Question: Good day to everyone.
I have a question. How to fix my incorrect result as shown here, on my part, Round 1, the result is not correct? The answer is should be 34 for player 1, 45 for player 2, 50 for player 3.
Also, I also know that fflush(stdin) is not suitable to be implemented in coding. But when I remove fflush(stdin), the fgets is skipping my input. Can anyone suggest me how to fix this?
This is my code:
'''
#include<stdio.h>
int main(void)
{
int round;
int player;
char name1[30];
char name2[30];
char name3[30];
int total1;
int total2;
int total3;
int times;
int point[3];
total1=0;
total2=0;
total3=0;
printf("======League of Legends======
");
printf("How many round?:");
scanf("%d", &round);
printf("How many player:");
scanf("%d", &player);
fflush(stdin);
printf("Name player 1:");
fgets(name1, 30, stdin);
printf("Name player 2:");
fgets(name2, 30, stdin);
printf("Name player 3:");
fgets(name3, 30, stdin);
for(times=1; times<=round; times++)
{
printf("## Round %d ##
", times);
printf("Point for player 1(%s):",name1);
scanf("%d", &point[0]);
printf("Point for player 2(%s):", name2);
scanf("%d", &point[1]);
printf("Point for player 3(%s):", name3);
scanf("%d", &point[2]);
total1=total1+point[0];
total2=total2+point[1];
total3=total3+point[2];
}
for(times=1; times<=round; times++)
{
printf("******Point obtained******
");
printf("## Round %d ##
", times);
printf("Point for player 1(%s): %d
", name1, point[0]);
printf("Point for player 2(%s): %d
", name2, point[1]);
printf("Point for player 3(%s): %d
", name3, point[2]);
}
printf("++++++TOTAL POINT++++++
");
printf("Total point player 1(%s):%d
", name1, total1);
printf("Total point player 2(%s):%d
", name2, total2);
printf("Total point player 3(%s):%d
", name3, total3);
return 0;
}
'''

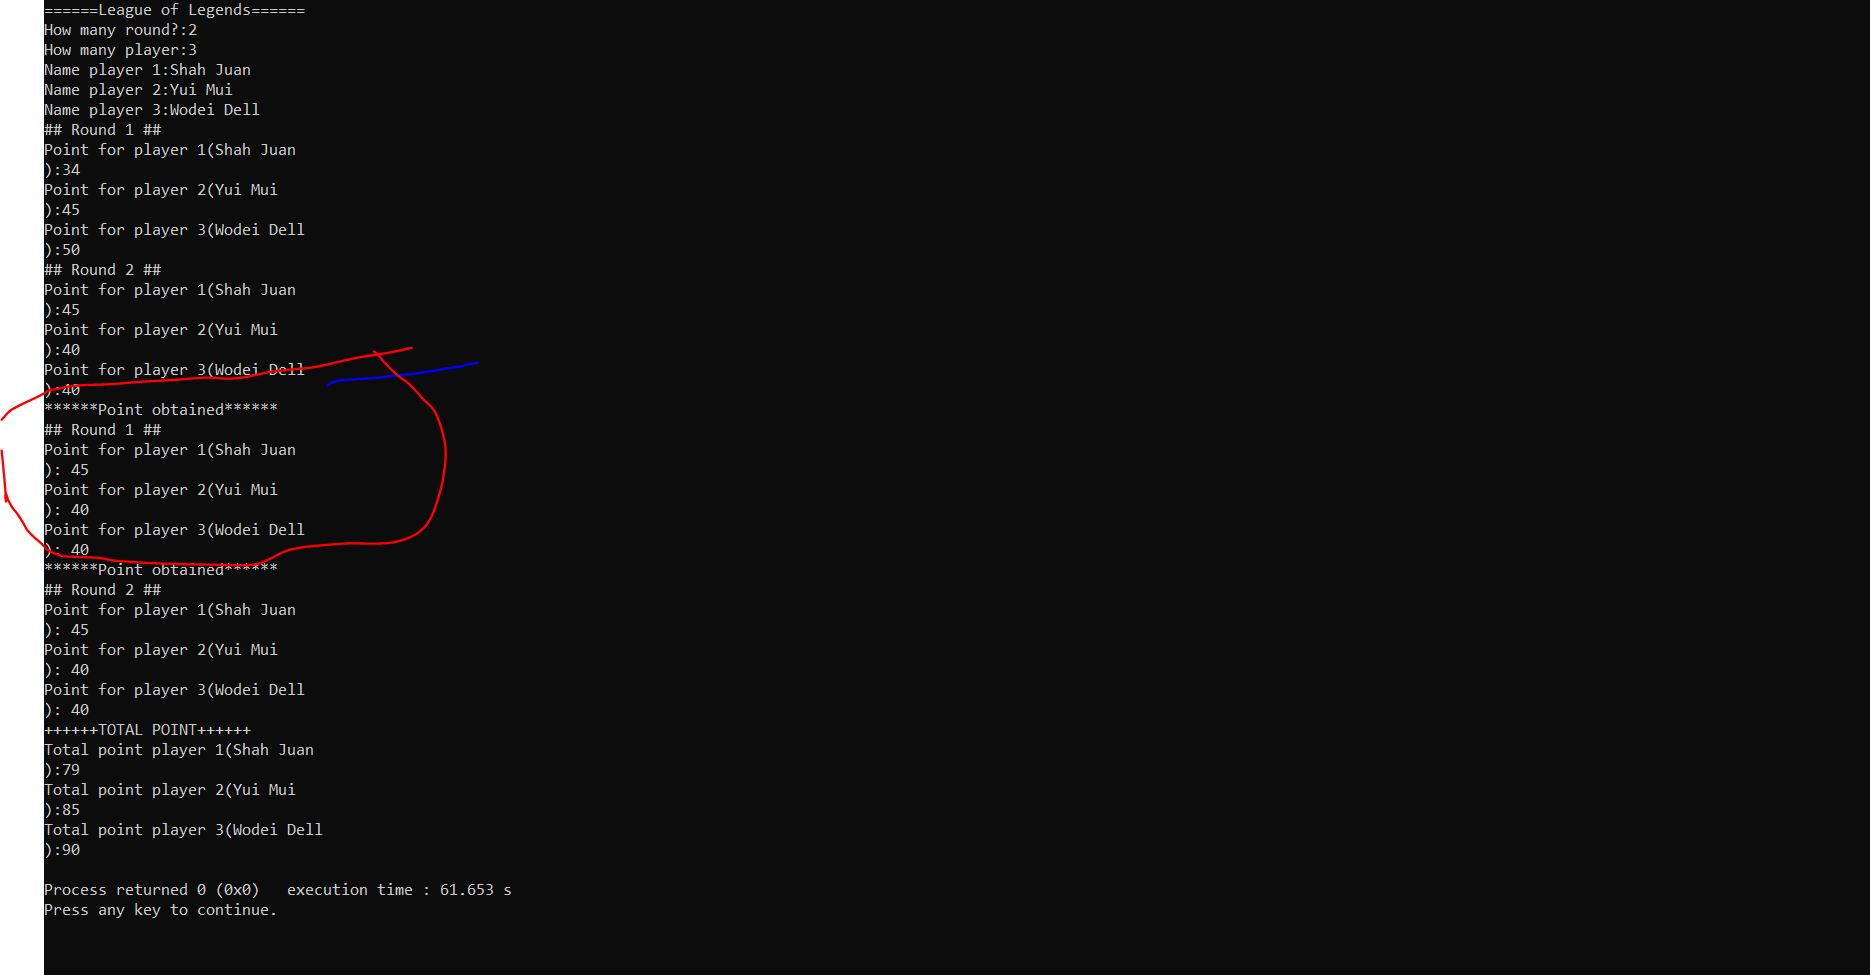
Answer: The reason of getting wrong output is that the array 'point' is overwritten by information of later round. You have to store the data separately.
To fix 'fgets()' problem, I will read all lines via 'fgets()' to have them read newline characters.
possible fix:
'''
#include<stdio.h>
#include<stdlib.h>
int readInt(void) {
char buffer[512];
int ret;
fgets(buffer, sizeof(buffer), stdin);
sscanf(buffer, "%d", &ret);
return ret;
}
void readString(char* str, size_t str_size) {
char* p;
fgets(str, str_size, stdin);
for (p=str; *p!='' && *p!='
'; p++);
*p='';
}
int main(void)
{
int round;
int player;
char name1[30];
char name2[30];
char name3[30];
int total1;
int total2;
int total3;
int times;
int (*point)[3];
total1=0;
total2=0;
total3=0;
printf("======League of Legends======
");
printf("How many round?:");
round=readInt();
printf("How many player:");
player=readInt();
printf("Name player 1:");
readString(name1, sizeof(name1));
printf("Name player 2:");
readString(name2, sizeof(name2));
printf("Name player 3:");
readString(name3, sizeof(name3));
point=malloc(sizeof(*point)*round);
for(times=1; times<=round; times++)
{
printf("## Round %d ##
", times);
printf("Point for player 1(%s):",name1);
scanf("%d", &point[times-1][0]);
printf("Point for player 2(%s):", name2);
scanf("%d", &point[times-1][1]);
printf("Point for player 3(%s):", name3);
scanf("%d", &point[times-1][2]);
total1=total1+point[times-1][0];
total2=total2+point[times-1][1];
total3=total3+point[times-1][2];
}
for(times=1; times<=round; times++)
{
printf("******Point obtained******
");
printf("## Round %d ##
", times);
printf("Point for player 1(%s): %d
", name1, point[times-1][0]);
printf("Point for player 2(%s): %d
", name2, point[times-1][1]);
printf("Point for player 3(%s): %d
", name3, point[times-1][2]);
}
free(point);
printf("++++++TOTAL POINT++++++
");
printf("Total point player 1(%s):%d
", name1, total1);
printf("Total point player 2(%s):%d
", name2, total2);
printf("Total point player 3(%s):%d
", name3, total3);
return 0;
}
'''